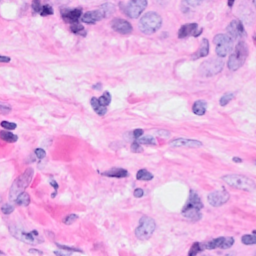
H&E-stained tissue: Breast